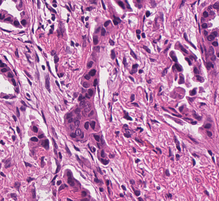
Tumor epithelial tissue: yes
Tumor-associated stroma tissue: yes
Normal tissue: no